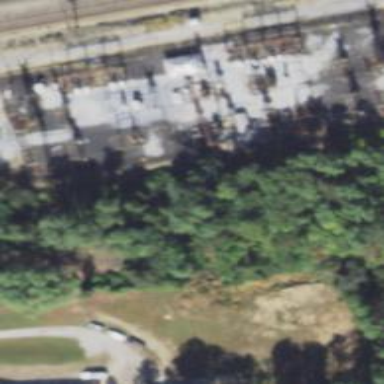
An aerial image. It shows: Traction substation.